Question: I want to have a setting in an iphone app that uses a toggle switch to allow something to be turned on or off. I have seen tutorials, but they only show how to do this in the iPhone's settings place. I want this done inside the application. Any guides, help advice. I'm going for something similar to the picture below.

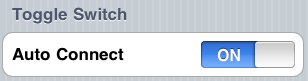
Answer: You can use the UISwitch as accessoryView. This will look (almost?) exactly like in your picture.
Something like this:
'''
- (UITableViewCell *)tableView:(UITableView *)aTableView cellForRowAtIndexPath:(NSIndexPath *)indexPath {
static NSString *CellIdentifier = @"CellIdentifier";
UITableViewCell *cell = [tableView dequeueReusableCellWithIdentifier:CellIdentifier];
if (!cell) {
cell = [[[UITableViewCell alloc] initWithStyle:UITableViewCellStyleDefault reuseIdentifier:CellIdentifier] autorelease];
UISwitch *mySwitch = [[[UISwitch alloc] init] autorelease];
[mySwitch addTarget:self action:@selector(switchToggled:) forControlEvents:UIControlEventValueChanged];
cell.accessoryView = mySwitch;
}
// configure cell
UISwitch *mySwitch = (UISwitch *)cell.accessoryView;
mySwitch.on = YES; // or NO
cell.textLabel.text = @"Auto Connect";
return cell;
}
- (IBAction)switchToggled:(UISwitch *)sender {
UITableViewCell *cell = (UITableViewCell *)[sender superview];
NSIndexPath *indexPath = [self.tableView indexPathForCell:cell];
NSLog(@"Switch %i,%i toggled", indexPath.section, indexPath.row);
}
'''